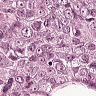
Metastatic tissue present: yes